Question: I am trying to calibrate my Minoru stereo camera with OpenCV. The following code first calibrates the camera and then rectifies the results. When I run the code, the rectification results are somehow strange.
I've attached one of the results.
It would be very helpful, if somebody could look over my code.
Thanks Max
Code:
'''
#include <opencv2/core/core.hpp>
#include <opencv2/calib3d/calib3d.hpp>
#include <opencv2/highgui/highgui.hpp>
#include <opencv2/imgproc/imgproc.hpp>
#include <opencv2/contrib/contrib.hpp>
#include "libcam.h"
#include <stdio.h>
#include <iostream>
using namespace cv;
using namespace std;
void loadImagePair(Mat &img1, Mat &img2, int i) {
stringstream ss1, ss2;
ss1 << "data/saves/" << i << "_1.png";
ss2 << "data/saves/" << i << "_2.png";
/*if (i < 10) {
ss1 << "data/martinperris_images/left0" << i << ".ppm";
ss2 << "data/martinperris_images/right0" << i << ".ppm";
} else {
ss1 << "data/martinperris_images/left" << i << ".ppm";
ss2 << "data/martinperris_images/right" << i << ".ppm";
}*/
img1 = imread(ss1.str());
img2 = imread(ss2.str());
}
int main(int argc, char** argv) {
// The camera properties
int w = 640;
int h = 480;
int fps = 20;
// The chessboard properties
CvSize chessboardSize(9, 6);
float squareSize = 1.0f;
// This should contain the physical location of each corner, but since we don't know them, we are assigning constant positions
vector<vector<Point3f> > objPoints;
// The chessboard corner points in the images
vector<vector<Point2f> > imagePoints1, imagePoints2;
vector<Point2f> corners1, corners2;
// The constant positions of each obj points
vector<Point3f> obj;
for (int x = 0; x < chessboardSize.width; x++) {
for (int y = 0; y < chessboardSize.height; y++) {
obj.push_back(Point3f(x * squareSize, y * squareSize, 0));
}
}
/*for (int i = 0; i < chessboardSize.width * chessboardSize.height; i++) {
obj.push_back(Point3f(i / chessboardSize.width, i % chessboardSize.height, 0.0f));
}*/
// The images, which are proceeded
Mat img1, img2;
// The grayscale versions of the images
Mat gray1, gray2;
// Get the image count
int imageCount;
cout << "How much images to load: " << endl;
cin >> imageCount;
// The image number of the current image (nullbased)
int i = 0;
// Whether the chessboard corners in the images were found
bool found1 = false, found2 = false;
while (i < imageCount) {
// Load the images
cout << "Attempting to load image pair " << i << endl;
loadImagePair(img1, img2, i);
cout << "Loaded image pair" << endl;
// Convert to grayscale images
cvtColor(img1, gray1, CV_BGR2GRAY);
cvtColor(img2, gray2, CV_BGR2GRAY);
// Find chessboard corners
found1 = findChessboardCorners(img1, chessboardSize, corners1, CV_CALIB_CB_ADAPTIVE_THRESH | CV_CALIB_CB_FILTER_QUADS);
found2 = findChessboardCorners(img2, chessboardSize, corners2, CV_CALIB_CB_ADAPTIVE_THRESH | CV_CALIB_CB_FILTER_QUADS);
cout << "found 1/2: " << found1 << "/" << found2 << endl;
// Find corners to subpixel accuracy
if (found1) {
cornerSubPix(gray1, corners1, Size(11, 11), Size(-1, -1), TermCriteria(CV_TERMCRIT_EPS | CV_TERMCRIT_ITER, 30, 0.1));
drawChessboardCorners(gray1, chessboardSize, corners1, found1);
}
if (found2) {
cornerSubPix(gray2, corners2, Size(11, 11), Size(-1, -1), TermCriteria(CV_TERMCRIT_EPS | CV_TERMCRIT_ITER, 30, 0.1));
drawChessboardCorners(gray2, chessboardSize, corners2, found2);
}
// Store corners
if (found1 && found2) {
imagePoints1.push_back(corners1);
imagePoints2.push_back(corners2);
objPoints.push_back(obj);
cout << "Corners stored" << endl;
i++;
}
// Error
else {
cout << "Corners not found! Stopping" << endl;
return 0;
}
}
cout << "Starting calibration" << endl;
Mat CM1 = Mat(3, 3, CV_64F);
Mat CM2 = Mat(3, 3, CV_64F);
Mat D1 = Mat(1, 5, CV_64F);
Mat D2 = Mat(1, 5, CV_64F);
Mat R = Mat(3, 3, CV_64F);
Mat T = Mat(3, 1, CV_64F);
Mat E = Mat(3, 3, CV_64F);
Mat F = Mat(3, 3, CV_64F);
//stereoCalibrate(objPoints, imagePoints1, imagePoints2, CM1, D1, CM2, D2, img1.size(), R, T, E, F,
//CV_CALIB_SAME_FOCAL_LENGTH | CV_CALIB_ZERO_TANGENT_DIST, cvTermCriteria(CV_TERMCRIT_ITER + CV_TERMCRIT_EPS, 100, 1e-5));
stereoCalibrate(objPoints, imagePoints1, imagePoints2, CM1, D1, CM2, D2, img1.size(), R, T, E, F, 0,
cvTermCriteria(CV_TERMCRIT_ITER + CV_TERMCRIT_EPS, 100, 1e-5));
cout << "Done calibration" << endl;
cout << "Starting rectification" << endl;
Mat R1 = Mat(3, 3, CV_64F);
Mat R2 = Mat(3, 3, CV_64F);
Mat P1 = Mat(3, 4, CV_64F);
Mat P2 = Mat(3, 4, CV_64F);
Mat Q = Mat(4, 4, CV_64F);
stereoRectify(CM1, D1, CM2, D2, img1.size(), R, T, R1, R2, P1, P2, Q);
cout << "Done rectification" << endl;
cout << "Starting to store results" << endl;
FileStorage fs("stereocalib.yml", FileStorage::WRITE);
fs << "CM1" << CM1;
fs << "CM2" << CM2;
fs << "D1" << D1;
fs << "D2" << D2;
fs << "R" << R;
fs << "T" << T;
fs << "E" << E;
fs << "F" << F;
fs << "R1" << R1;
fs << "R2" << R2;
fs << "P1" << P1;
fs << "P2" << P2;
fs << "Q" << Q;
fs.release();
cout << "Done storing results" << endl;
cout << "Starting to apply undistort" << endl;
Mat map1x = Mat(img1.size().height, img1.size().width, CV_32F);
Mat map1y = Mat(img1.size().height, img1.size().width, CV_32F);
Mat map2x = Mat(img2.size().height, img2.size().width, CV_32F);
Mat map2y = Mat(img2.size().height, img2.size().width, CV_32F);
initUndistortRectifyMap(CM1, D1, R1, P1, img1.size(), CV_32FC1, map1x, map1y);
initUndistortRectifyMap(CM2, D2, R2, P2, img2.size(), CV_32FC1, map2x, map2y);
cout << "Done applying undistort" << endl;
// The rectified images
Mat imgU1 = Mat(img1.size(), img1.type()), imgU2 = Mat(img2.size(), img2.type());
// Show rectified images
i = 0;
while (i < imageCount) {
// Load the images
cout << "Attempting to load image pair " << i << endl;
loadImagePair(img1, img2, i);
cout << "Loaded image pair" << endl;
i++;
remap(img1, imgU1, map1x, map1y, INTER_LINEAR, BORDER_CONSTANT, Scalar());
remap(img2, imgU2, map2x, map2y, INTER_LINEAR, BORDER_CONSTANT, Scalar());
//remap(img1, imgU1, map1x, map1y, INTER_LINEAR, BORDER_DEFAULT);
//remap(img2, imgU2, map2x, map2y, INTER_LINEAR, BORDER_DEFAULT);
imshow("img1", img1);
imshow("img2", img2);
imshow("rec1", imgU1);
imshow("rec2", imgU2);
int key = waitKey(0);
if (key == 'q') {
break;
}
}
return 0;
}
'''
Image:

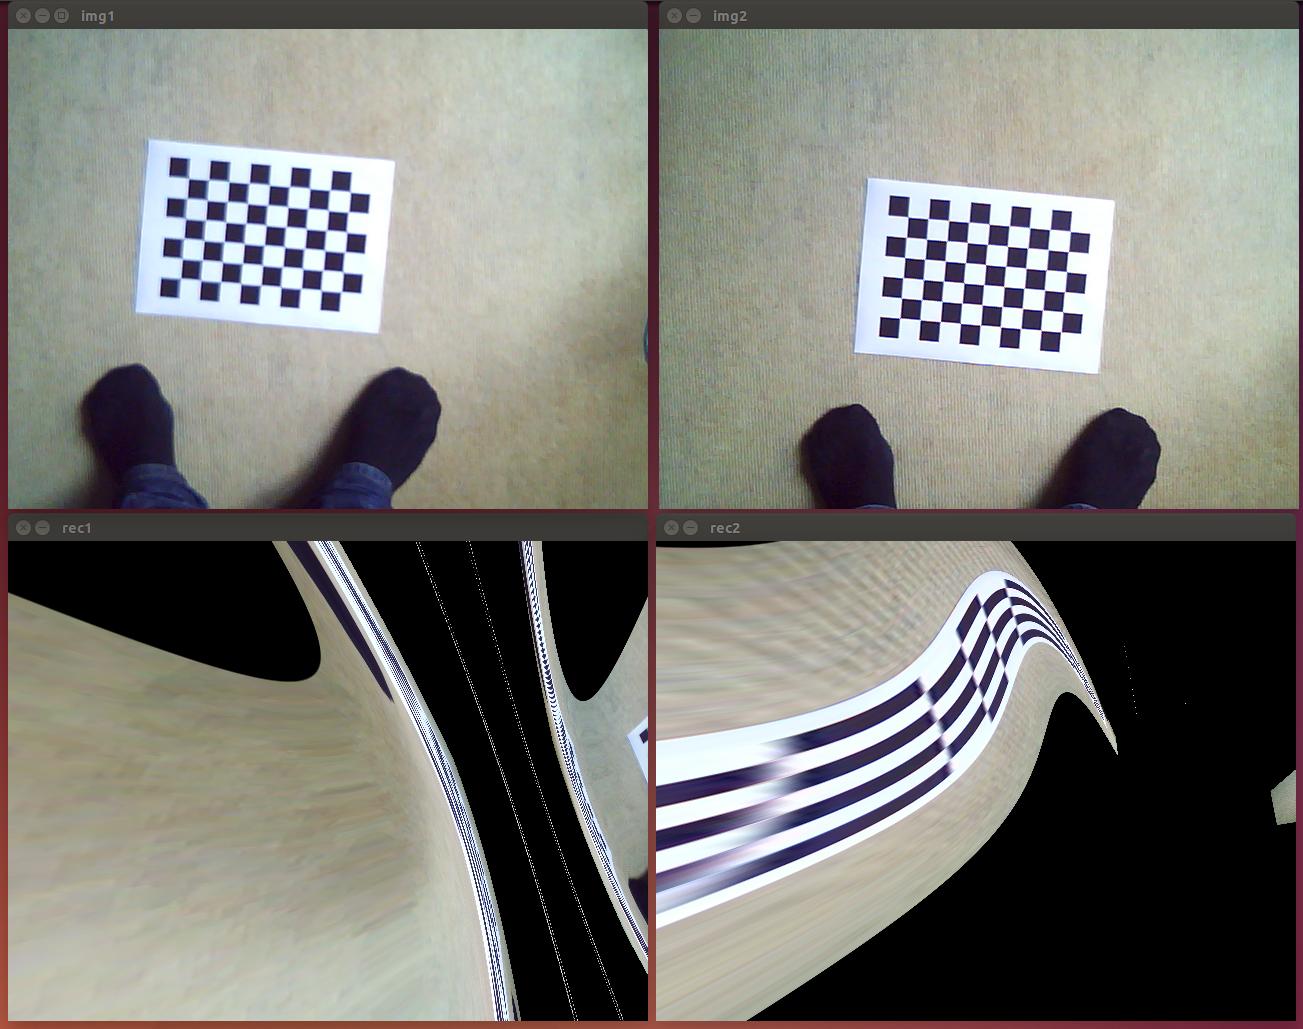
Answer: Finally I found out, what the problem was. The images were good, but I defined the obj Vector the wrong way. It has to be:
'''
// The constant positions of each obj points
vector<Point3f> obj;
for (int y = 0; y < chessboardSize.height; y++) {
for (int x = 0; x < chessboardSize.width; x++) {
obj.push_back(Point3f(y * squareSize, x * squareSize, 0));
}
}
'''
Now I have a calibration result of 1.57324, which is quite good I think.